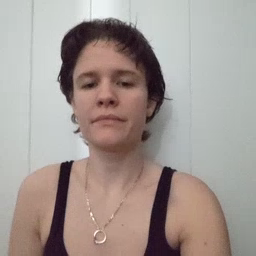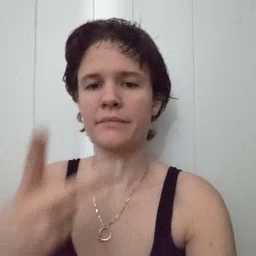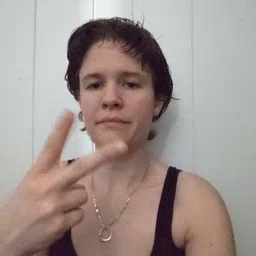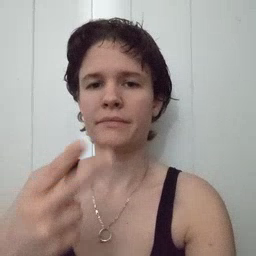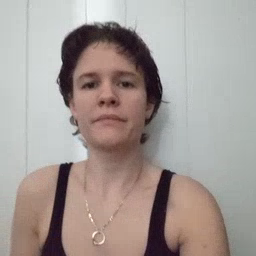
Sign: scissors